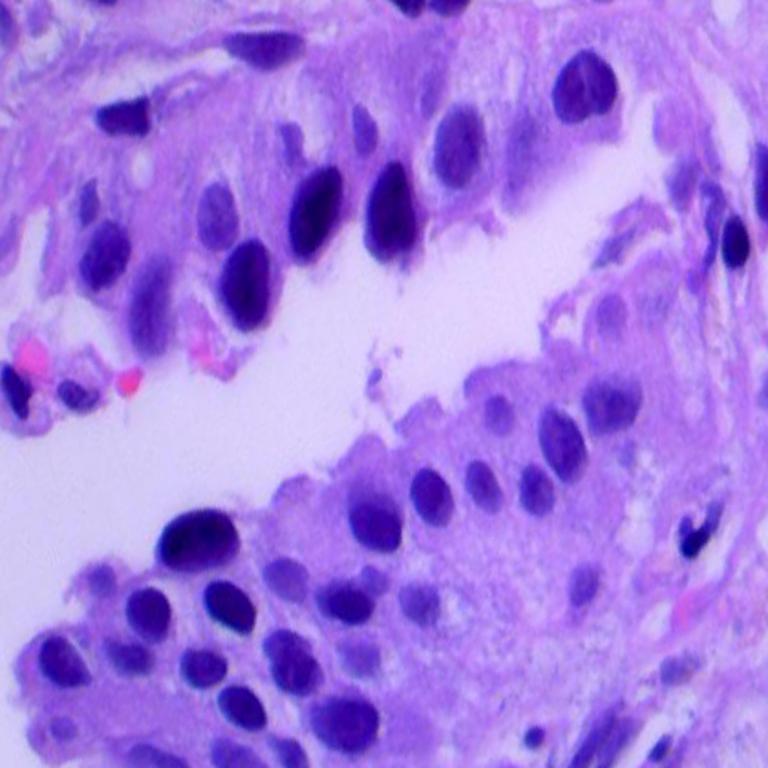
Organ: lung
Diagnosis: adenocarcinomas